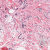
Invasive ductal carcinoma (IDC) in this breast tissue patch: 1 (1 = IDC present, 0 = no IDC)